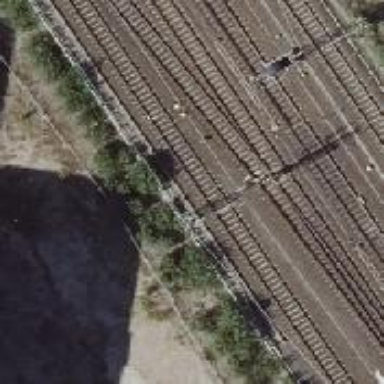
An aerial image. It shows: Railway signal.